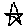
Label: star